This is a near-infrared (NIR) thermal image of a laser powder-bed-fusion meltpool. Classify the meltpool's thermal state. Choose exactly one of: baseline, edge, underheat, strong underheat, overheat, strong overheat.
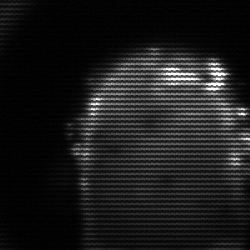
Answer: baseline